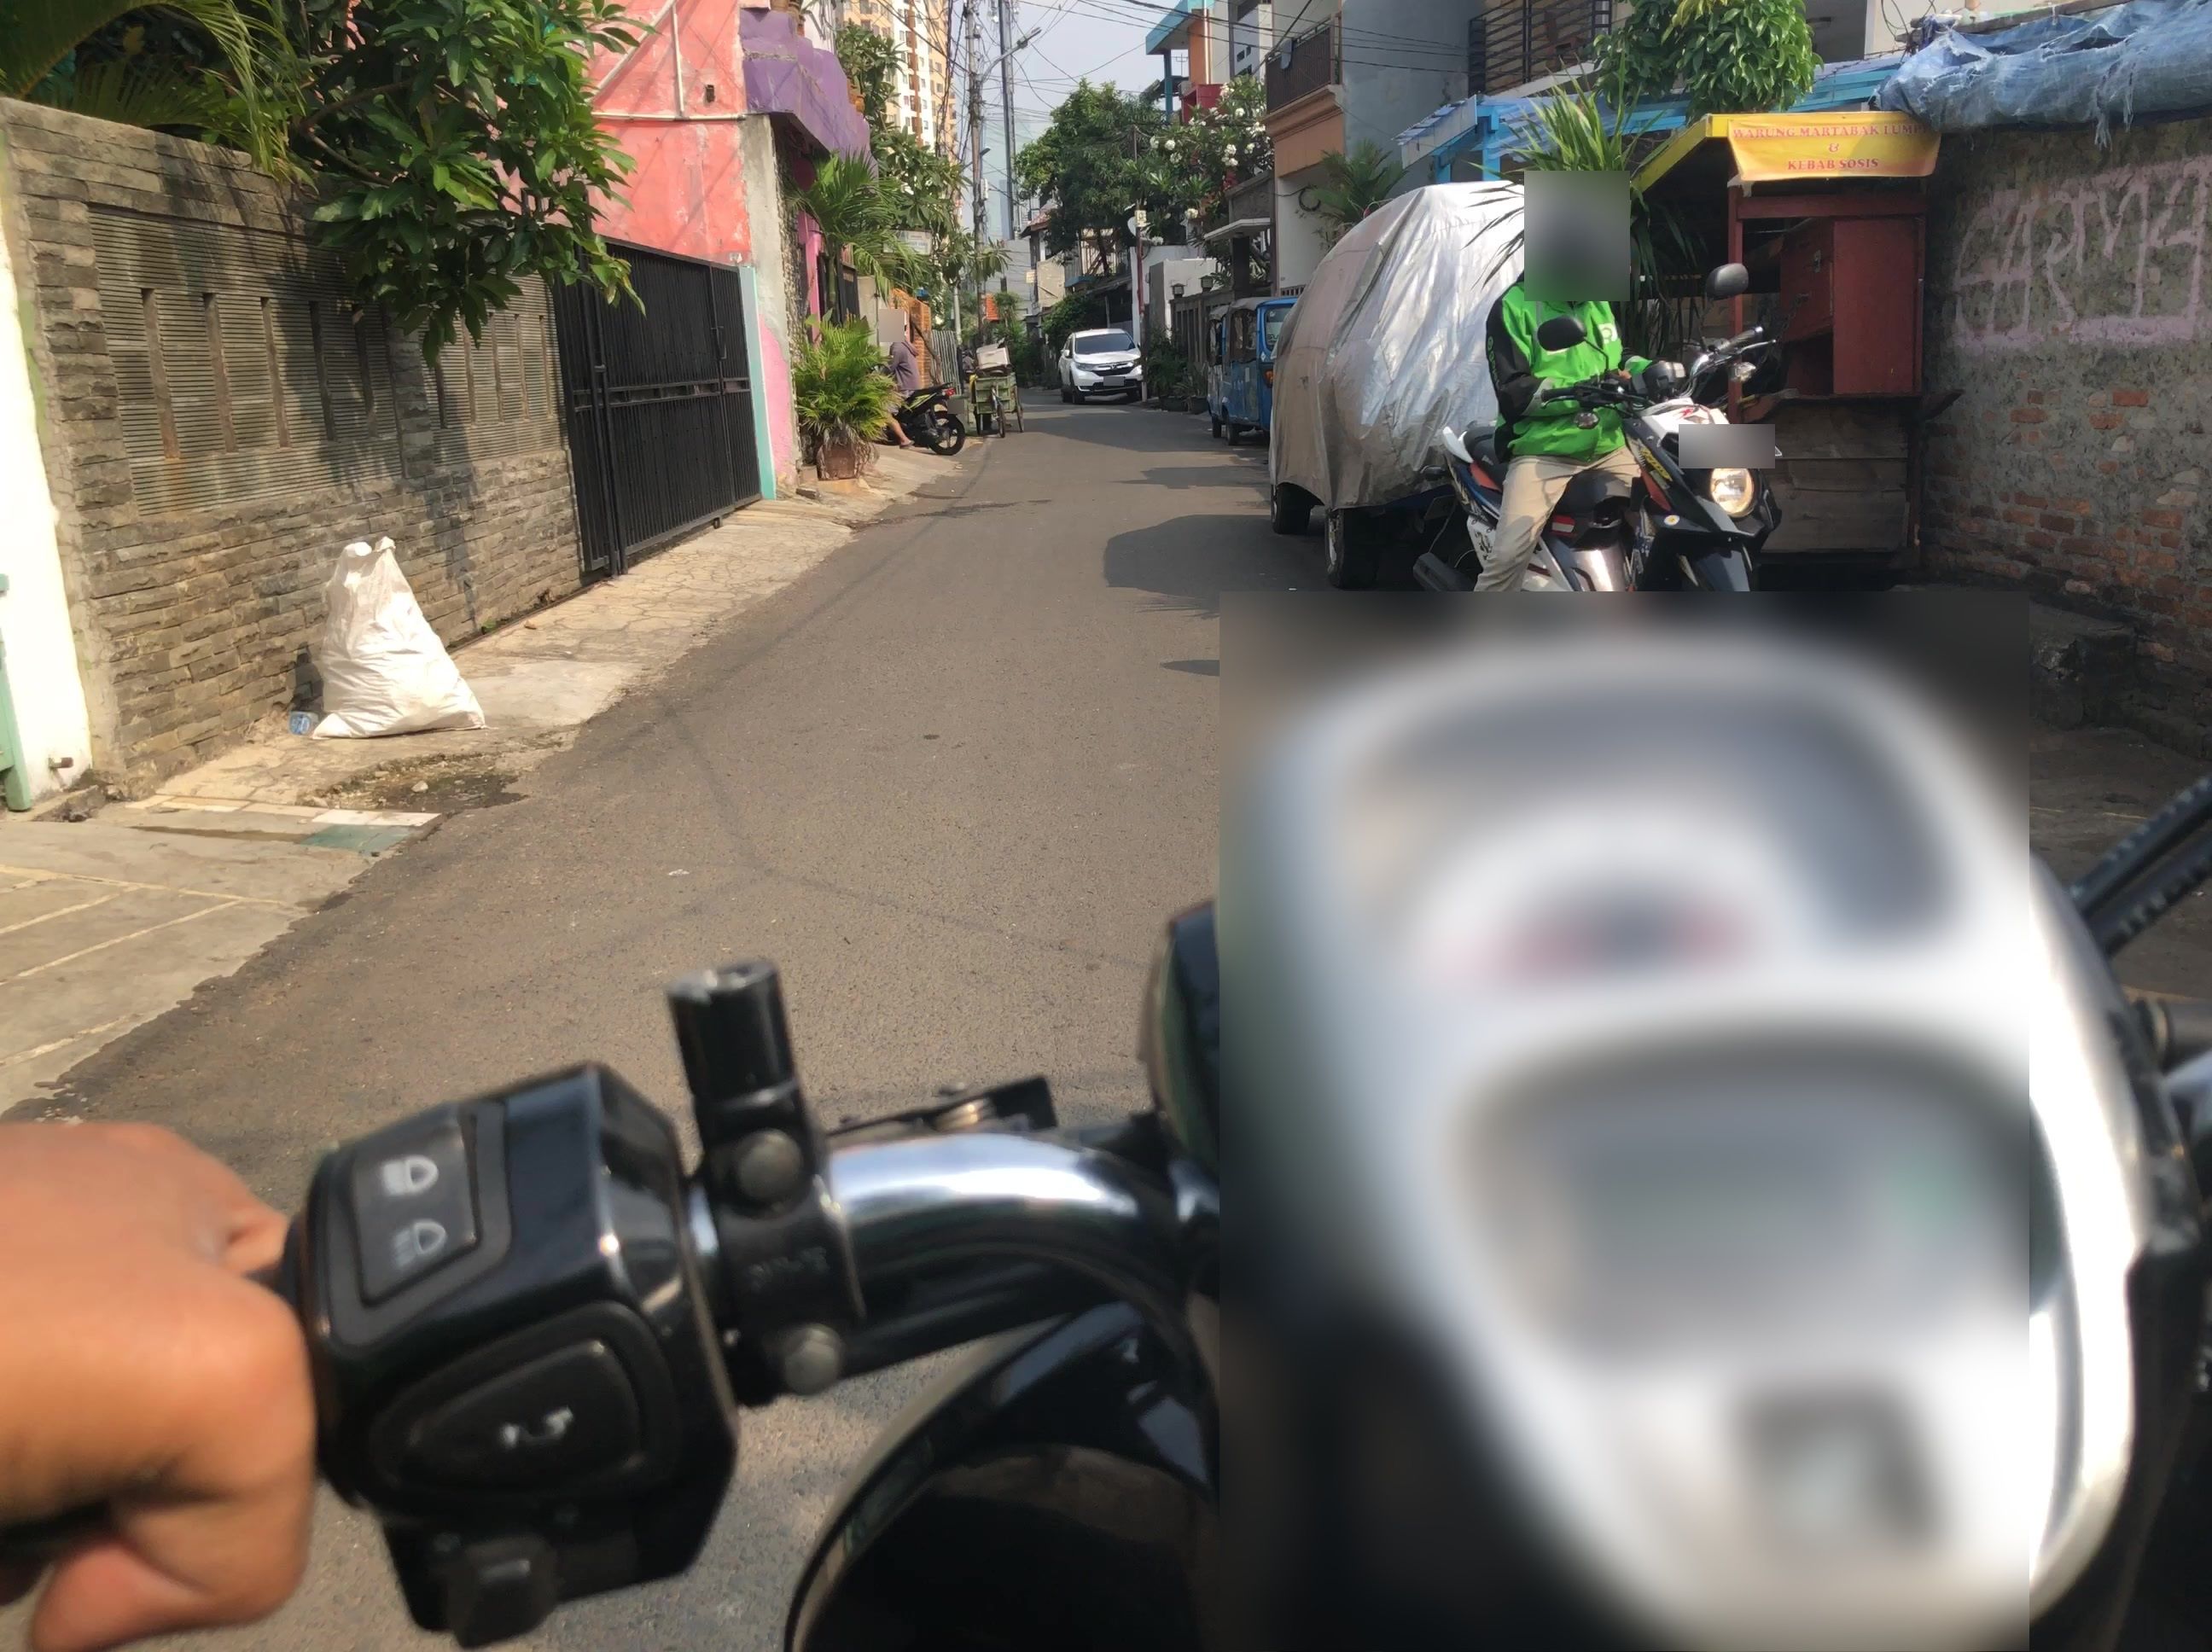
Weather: clear
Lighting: day
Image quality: good
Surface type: walking surface
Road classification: living_street
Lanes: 1
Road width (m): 3
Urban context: urban centre
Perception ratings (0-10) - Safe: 5.75, Lively: 5.63, Beautiful: 3.51, Boring: 3.83, Depressing: 5.79, Wealthy: 3.28